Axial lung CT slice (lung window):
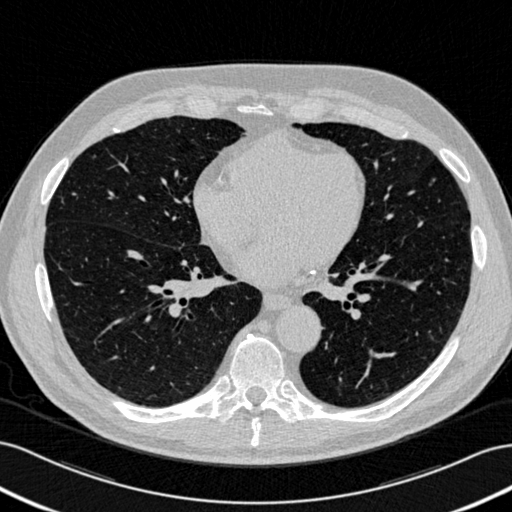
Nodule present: no